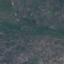
Land use / land cover: HerbaceousVegetation